Question: I've been battling this a few hours. The text in this span is mysteriously aligned to the top of the span. Here is a screenshot from Firebug:

And here are my related CSS blocks:
'''
.skills {
overflow:hidden;
height:100%;
}
.skills li{
border-bottom:1px dotted black;
position:relative;
width:200px;
height:18px;
margin-left:13px;
}
.skills li span{
display:inline-block;
position:relative;
background:white;
bottom:0px;
height:100%;
padding:0 5px;
}
'''
Here is the HTML:
'''
<h4 class="main-heading"><span>Data Exchange</span></h4>
<ul class="skills">
<li>
<span>SOAP/Axis2</h4>
</li>
</ul>
'''
Can you tell why this is aligned to the top? I want it in the center.
And <URL> the jsFiddle, where the same code results it in text being in the center. Does that mean that CSS elements higher in the hierarchy may be causing it?
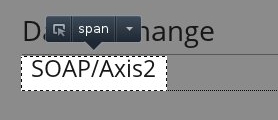
Answer: > ...where the same code results it in text being in the center. Does
that mean that CSS elements higher in the hierarchy may be causing it?
I imagine that an ancestor in your actual stylesheet has the 'line-height' set to less than 18px. You can look at the calculated line height for that element in your actual stylesheet to see what value was being applied.
The default value for 'line-height' <URL>.
Set the 'line-height' to be equal to the non-padded height of the containing element to vertically align a single line of text (in this case, 18px).
Example fiddle: <URL>